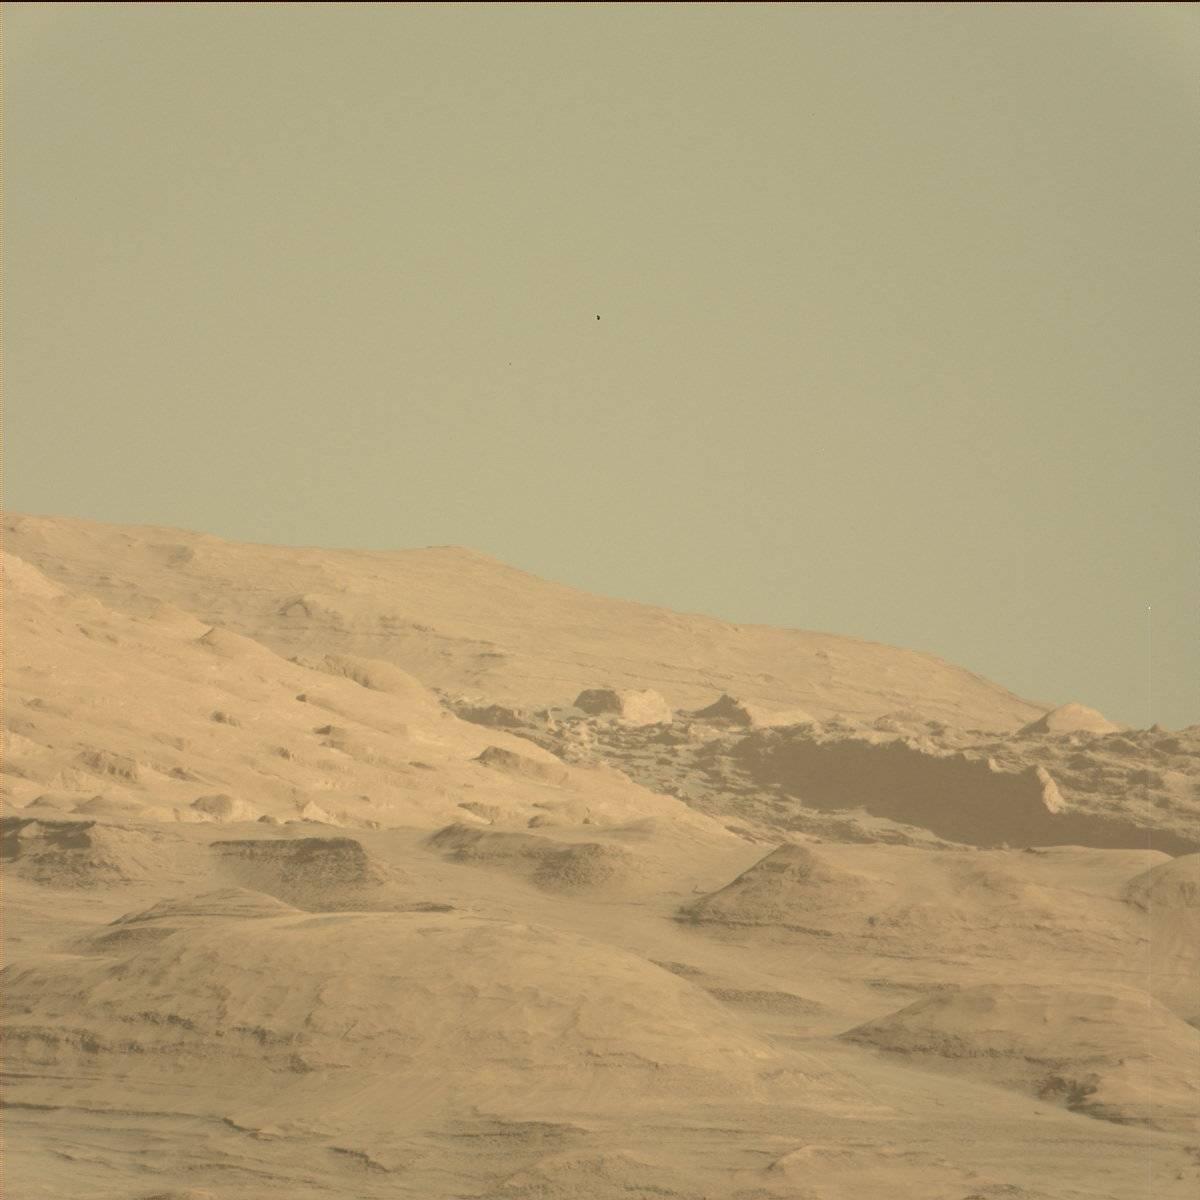
Terrain classes present: Ridge, Sky